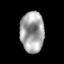
Tissue: lung
Cell type: T cells
Senescence score: 0.2404
Nuclear area (px): 963
Mean DAPI intensity: 161.788